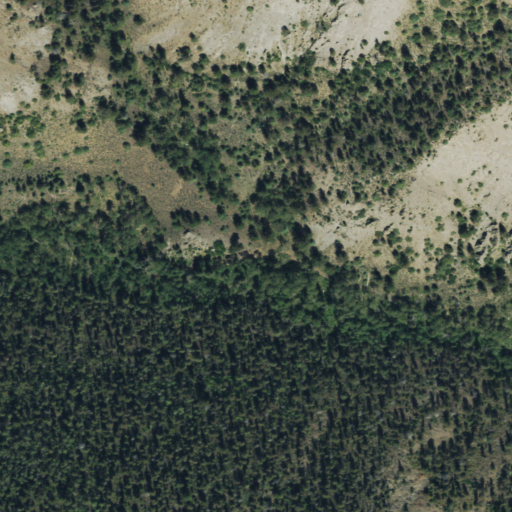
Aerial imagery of valley in Colorado named East Bull Gulch containing evergreen forest, deciduous forest, and shrub